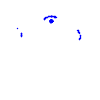
Particle: proton